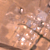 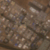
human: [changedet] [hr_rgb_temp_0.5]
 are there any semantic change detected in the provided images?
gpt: In the area on the left some buildings were built.